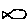
Label: fish